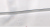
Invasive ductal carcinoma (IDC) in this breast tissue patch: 0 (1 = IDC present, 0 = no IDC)